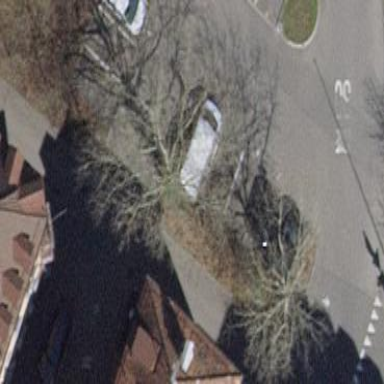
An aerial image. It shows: Street side parking area.